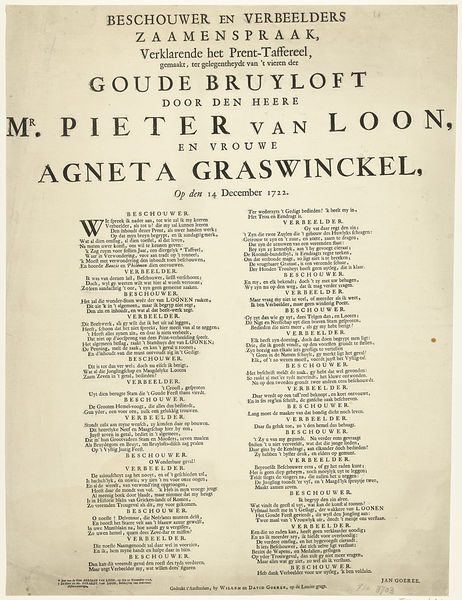
Titel: Verklaring bij de herdenkingsplaat ter gelegenheid van het gouden huwelijksjubileum van Pieter van Loon en Agneta Graswinckel
Künstler: Jan Goeree
Standort: Amsterdam
Institution: Rijksmuseum
Schlagwörter: black, old, print, sheet, german, germany, america, paper, story, writing, letters, door, newspaper, ink, england, book, dutch, page, poster, text, words, marriage, endless, manuscript, flemish, block, new, propaganda, en, 18th century, news, title, poem, stain, foreign, stained, list, document, paragraph, december, van, verse, den, crime, pieter, wriring, heere, prose, goude, loon, agneta, graswinckel, 1722, bruyloft, mr. pieter, dokument, pieter van loon, agneta graswinckel, van loon, goude bruyloft, december 1722, beschouwer, verbeelders, mr. pieter van loon, senceless, secseless, sensceless, det4ective, nre, 1711